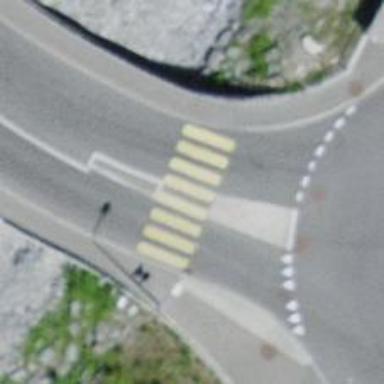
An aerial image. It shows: Uncontrolled zebra crossing with traffic island.